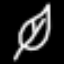
Label: leaf